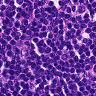
Metastatic tissue present: no